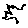
Label: bird